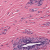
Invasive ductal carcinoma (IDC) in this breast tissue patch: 0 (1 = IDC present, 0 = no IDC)